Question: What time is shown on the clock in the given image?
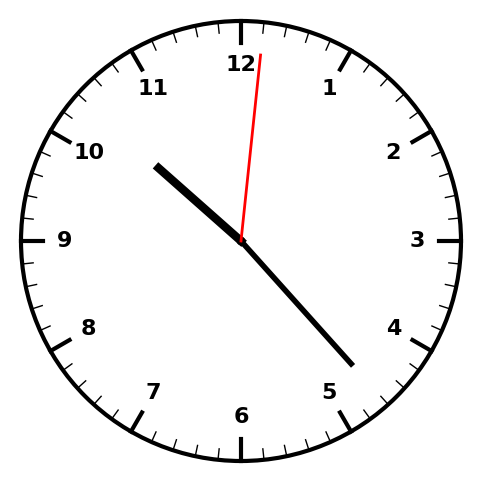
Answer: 10:23:01